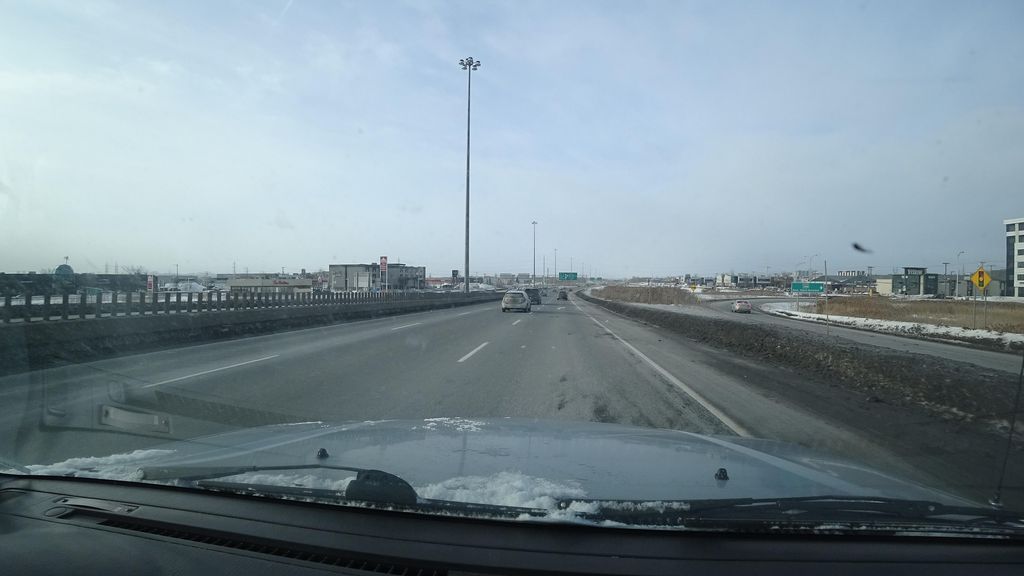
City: quebec_city